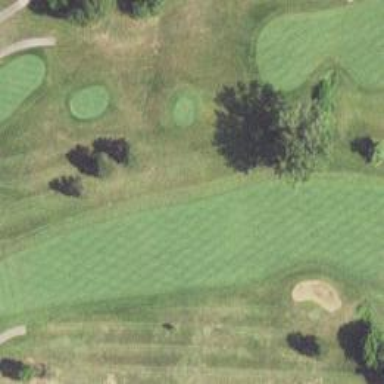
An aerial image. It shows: View of golf hole.